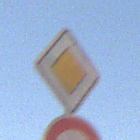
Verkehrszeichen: Vorfahrtsstrasse
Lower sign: Ueberholverbot
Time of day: Midday
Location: Outdoor (Nature)
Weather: Clear
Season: NotSpecified
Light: Natural